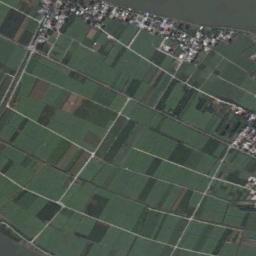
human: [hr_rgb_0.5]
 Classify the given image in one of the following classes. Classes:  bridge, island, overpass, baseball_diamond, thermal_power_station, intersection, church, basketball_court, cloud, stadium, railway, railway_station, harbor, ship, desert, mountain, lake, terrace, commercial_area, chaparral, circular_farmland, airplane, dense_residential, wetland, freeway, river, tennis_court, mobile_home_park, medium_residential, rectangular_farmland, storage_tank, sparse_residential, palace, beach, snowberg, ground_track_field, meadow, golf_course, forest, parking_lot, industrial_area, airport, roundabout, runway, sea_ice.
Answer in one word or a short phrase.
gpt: rectangular_farmland